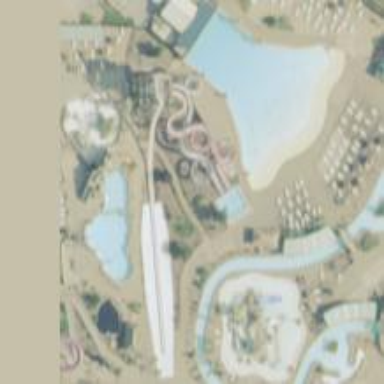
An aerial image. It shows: Water slide attraction.